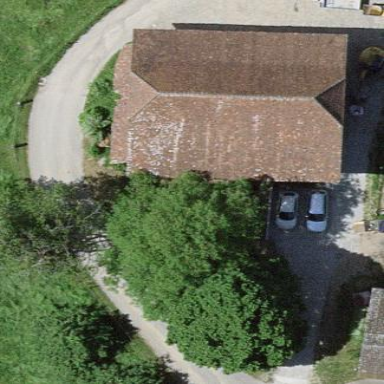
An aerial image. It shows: Barn.